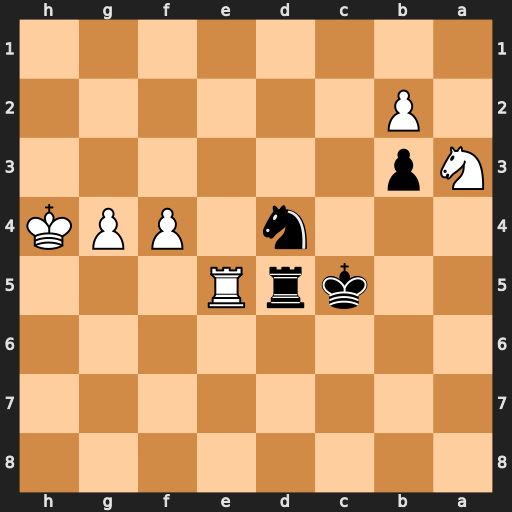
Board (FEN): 8/8/8/2krR3/3n1PPK/Np6/1P6/8
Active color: b
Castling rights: -
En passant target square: -
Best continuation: Nf3+ Kh5 Nxe5